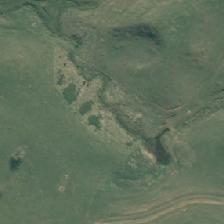
Land cover: indigenous_forest